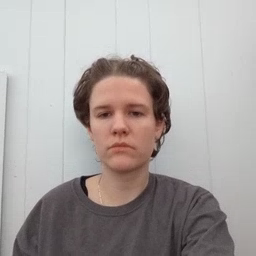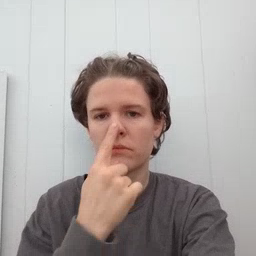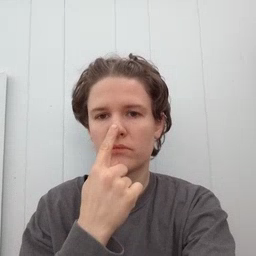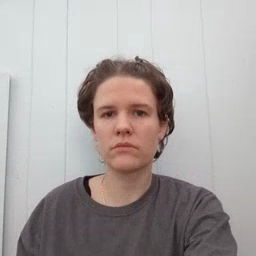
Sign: nose